Field crop: maize
Growth stage: 2
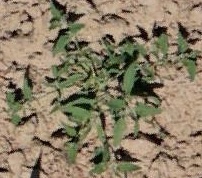
Species: atriplex